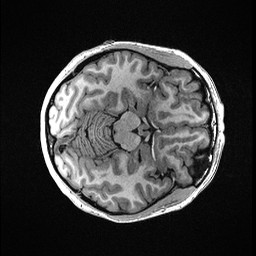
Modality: T1w
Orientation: axial
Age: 29
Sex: female
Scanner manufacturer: ge
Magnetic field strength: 3 T
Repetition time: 0.006952 s
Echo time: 0.00292 s